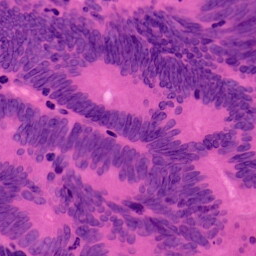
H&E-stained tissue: Colon